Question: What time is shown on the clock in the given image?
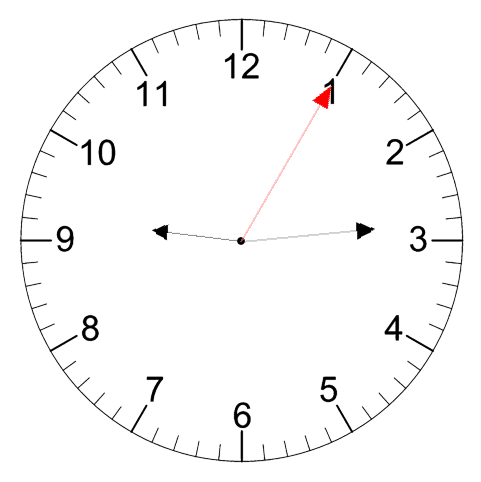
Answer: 09:14:05